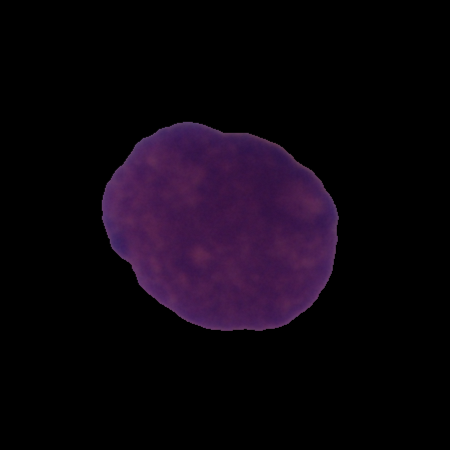
Label: cancer